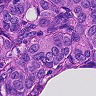
Metastatic tissue present: yes